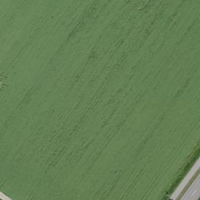
EUNIS habitat code: 52
Species observed at this site:
Prunus padus